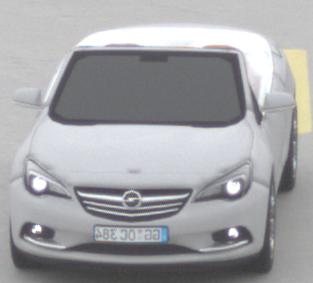
Make: Opel
Model: Cascada 1.4 Turbo
Detailed model: Cascada
Model produced from: 2013/03
Model produced until: 2015/01
Doors: 2
Color: white
Road condition: dry road
Daytime: morning or afternoon
Contrast: low contrast